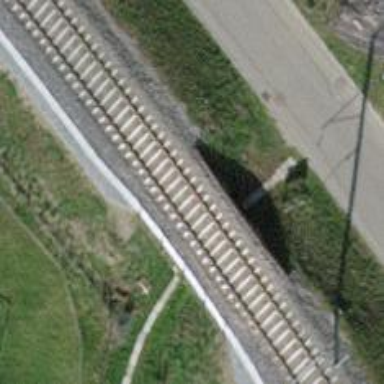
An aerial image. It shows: Railway bridge with electrified tracks and single rail.